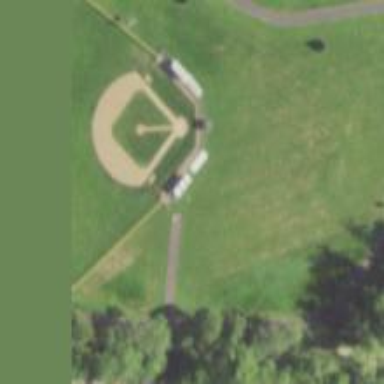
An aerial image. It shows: Baseball pitch for leisure and sports activities.